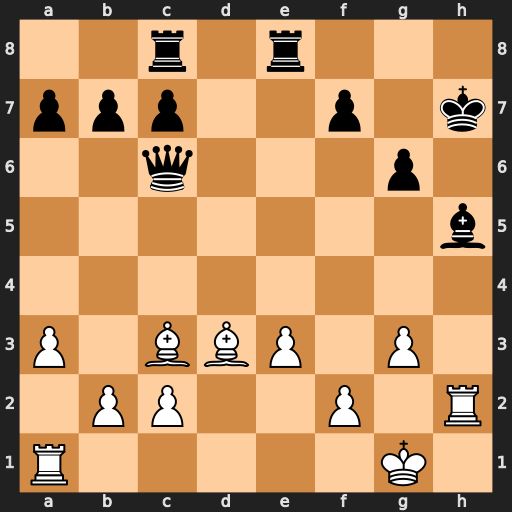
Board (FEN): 2r1r3/ppp2p1k/2q3p1/7b/8/P1BBP1P1/1PP2P1R/R5K1
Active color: w
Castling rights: -
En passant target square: -
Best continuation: Rxh5+ Kg8 Rh8#